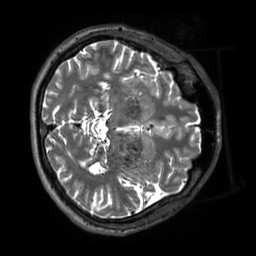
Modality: T2w
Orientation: axial
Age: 49
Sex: female
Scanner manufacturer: siemens
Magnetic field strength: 3 T
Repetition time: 3.2 s
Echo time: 0.412 s